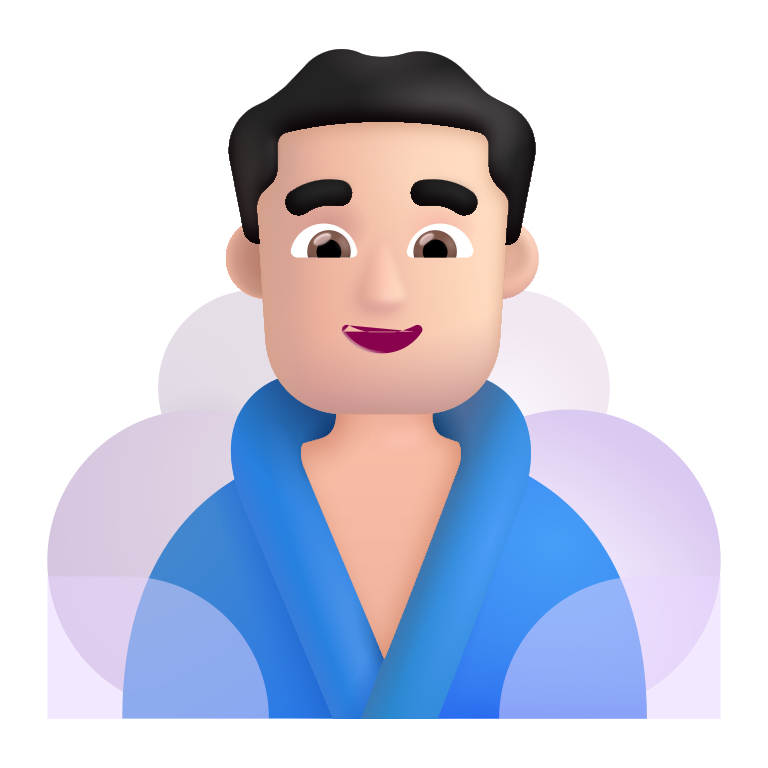
man in steamy room color light